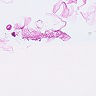
Metastatic tissue present: no